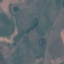
Land use / land cover: Pasture